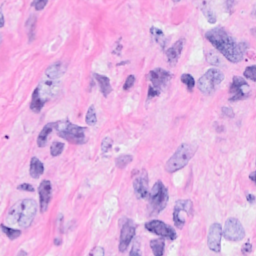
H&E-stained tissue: Breast